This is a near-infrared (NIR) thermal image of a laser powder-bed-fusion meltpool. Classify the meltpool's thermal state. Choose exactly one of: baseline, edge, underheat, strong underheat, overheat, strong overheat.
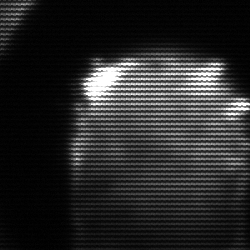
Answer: edge